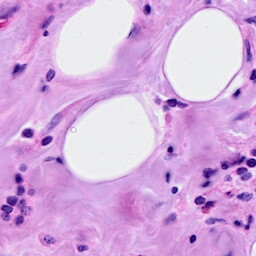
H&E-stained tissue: Breast